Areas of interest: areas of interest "Jiaxing City Science and Technology Museum"
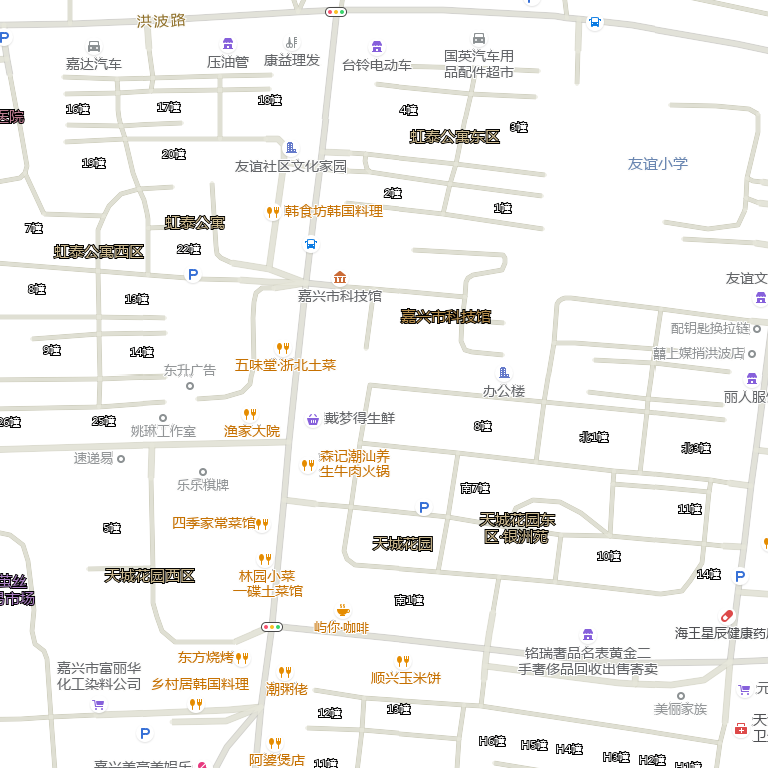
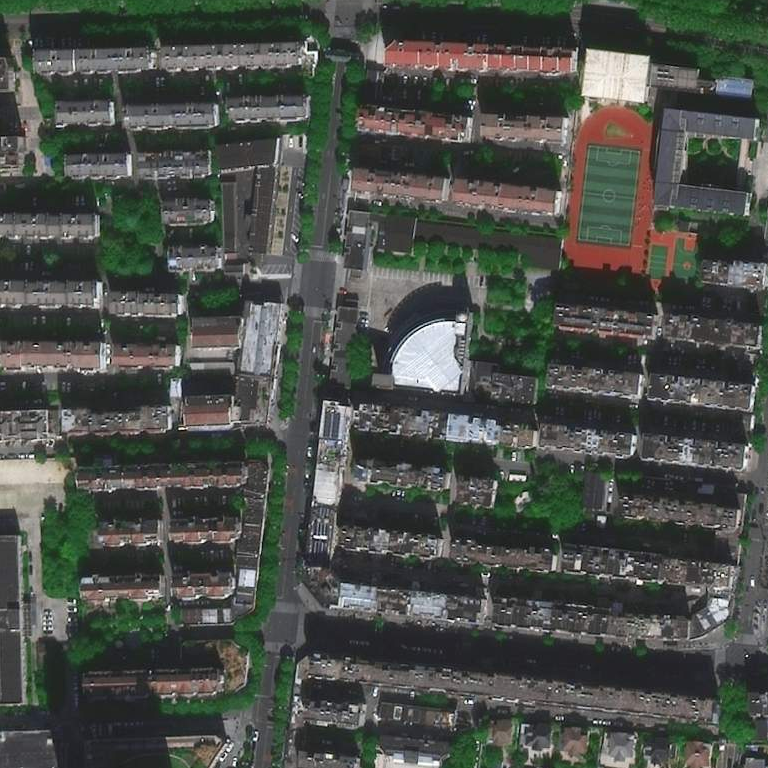